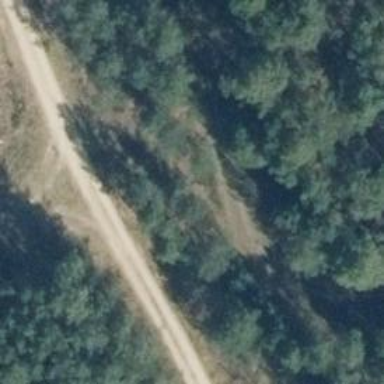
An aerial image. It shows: Track with very rough surface.